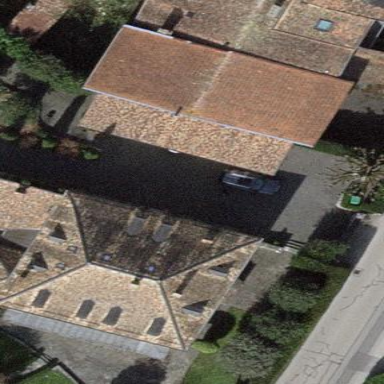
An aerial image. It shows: Simple and straightforward house.